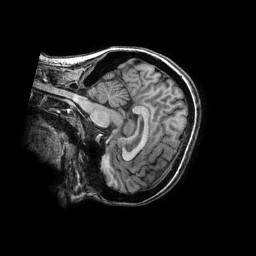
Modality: T1w
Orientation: sagittal
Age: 20
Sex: female
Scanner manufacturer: ge
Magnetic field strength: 3 T
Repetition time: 0.008872 s
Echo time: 0.00376 s